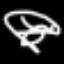
Label: squiggle